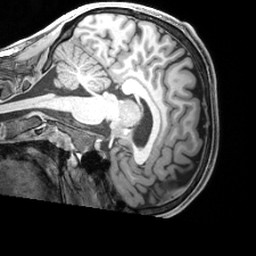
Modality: T1w
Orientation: sagittal